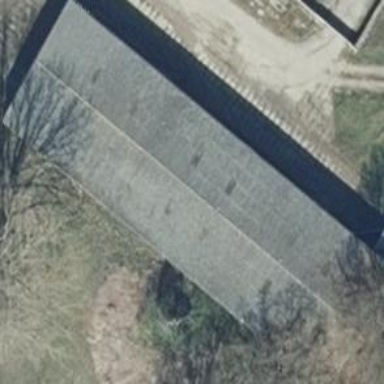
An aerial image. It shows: Gabled roof of grey-colored farm auxiliary building with its roof oriented along the structure.